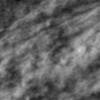
Label: no_change